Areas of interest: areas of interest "Xizhihe Village Culture Activity Center"
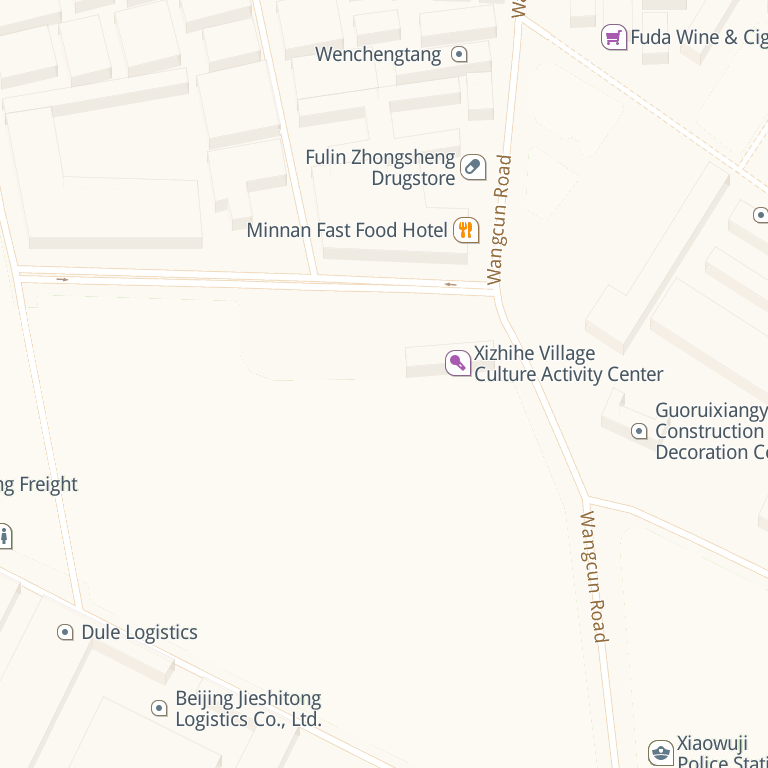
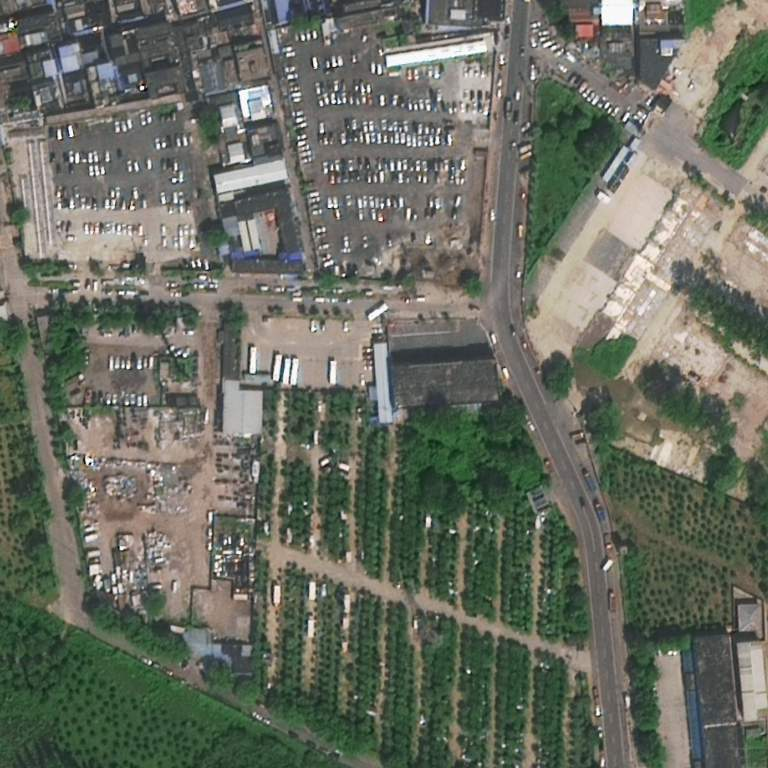